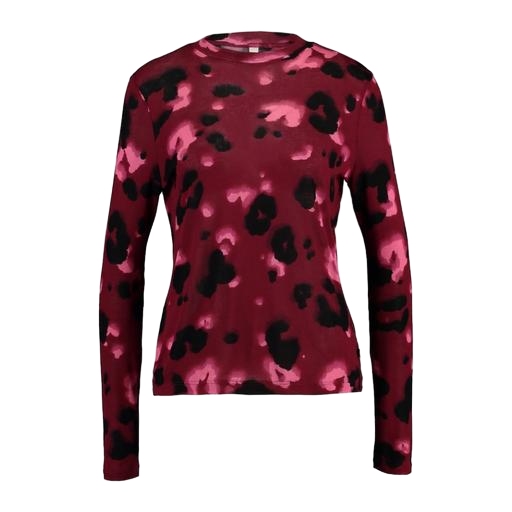
red printed t-shirt only macy, longsleeve t-shirt, red patterned tee, white background